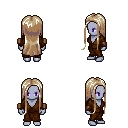
a pixel art fantasy rpg character, female body template, dark elf, purple skin, brown robe, red pants, white blonde extra-long hairstyle, leather bracers, four views (front, back, left, right), 2x2 character sprite sheet, small pixel art, hard edges, no anti-aliasing